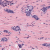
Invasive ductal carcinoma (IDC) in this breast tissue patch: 1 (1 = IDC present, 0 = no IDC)